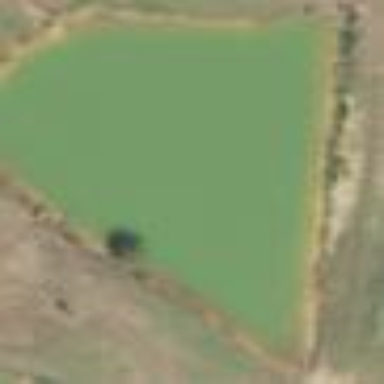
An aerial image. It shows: Pond with natural water.